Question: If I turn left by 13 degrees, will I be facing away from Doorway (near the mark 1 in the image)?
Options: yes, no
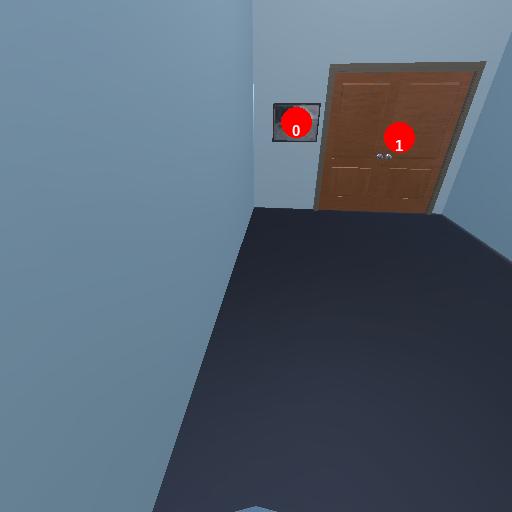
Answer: yes